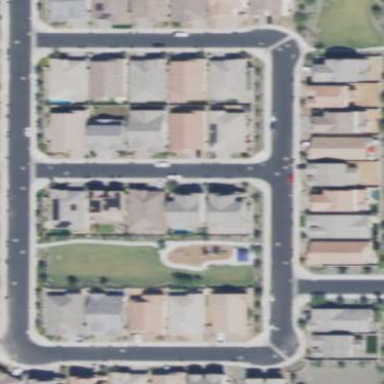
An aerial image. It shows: Residential area composed of single-family homes.